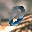
Label: 0